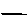
Label: line